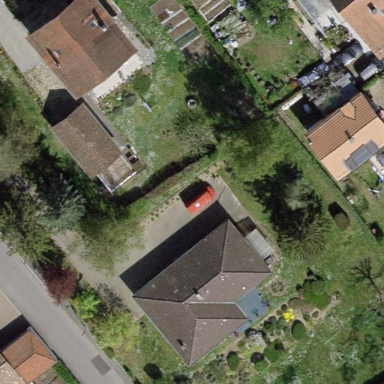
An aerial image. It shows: Garden surrounded by fence.